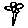
Label: flower